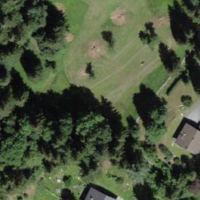
EUNIS habitat code: 41
Species observed at this site:
Fagus sylvatica